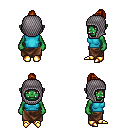
a pixel art fantasy rpg character, female body template, orc, green skin, teal sleeveless shirt, robe skirt, dark blonde short topknot hairstyle, chain hood, gold boots, four views (front, back, left, right), 2x2 character sprite sheet, small pixel art, hard edges, no anti-aliasing